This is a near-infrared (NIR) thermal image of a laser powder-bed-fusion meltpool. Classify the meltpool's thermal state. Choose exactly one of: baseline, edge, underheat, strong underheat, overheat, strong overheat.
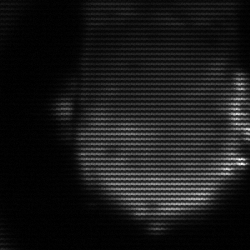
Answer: edge